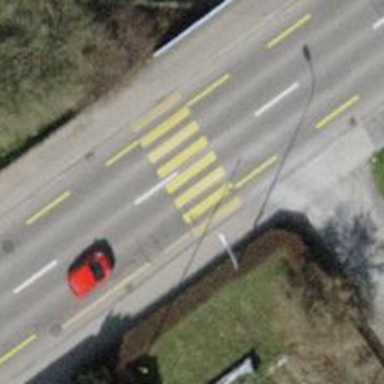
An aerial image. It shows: Marked zebra crossing on the road.